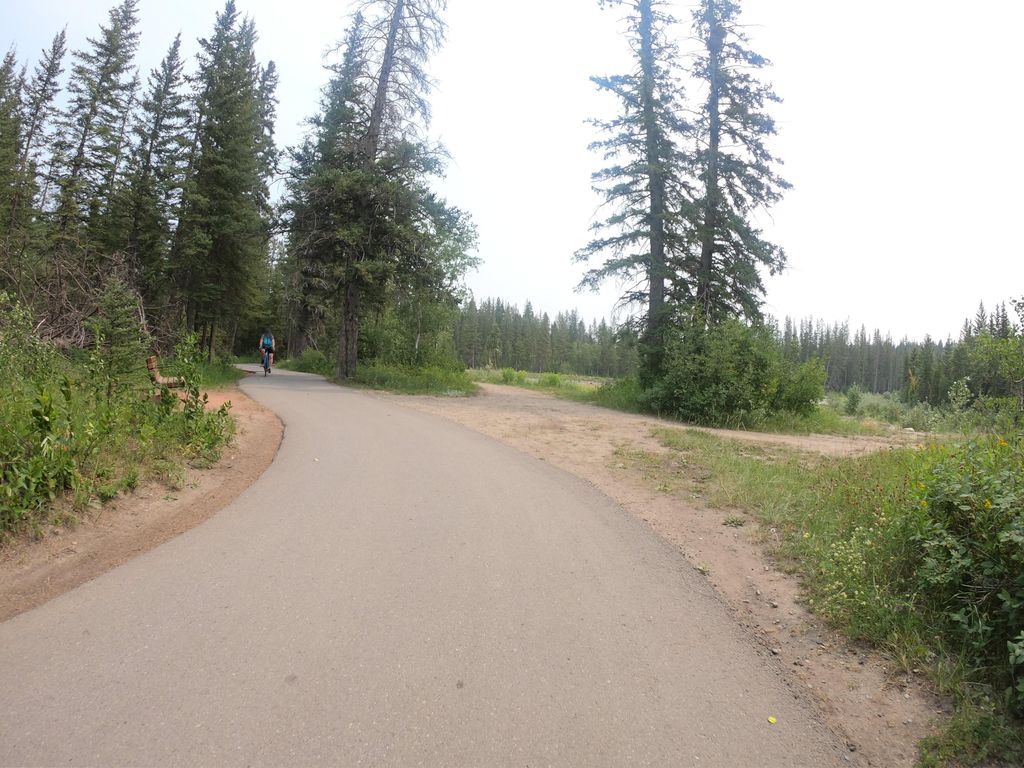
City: calgary